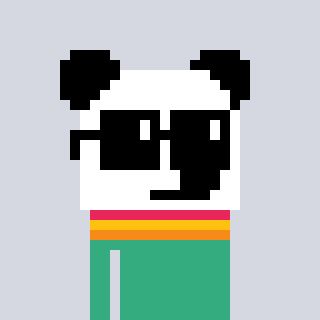
a pixel art character with square black sunglasses, a panda-shaped head and a teal-colored body on a cool background